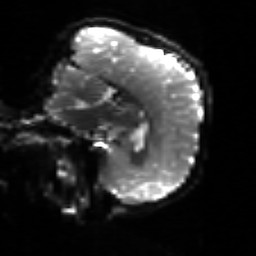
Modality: sbref
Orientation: sagittal
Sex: female
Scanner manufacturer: siemens
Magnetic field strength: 3 T
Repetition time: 5 s
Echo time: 0.071 s